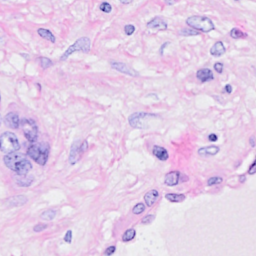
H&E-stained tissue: Breast